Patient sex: F
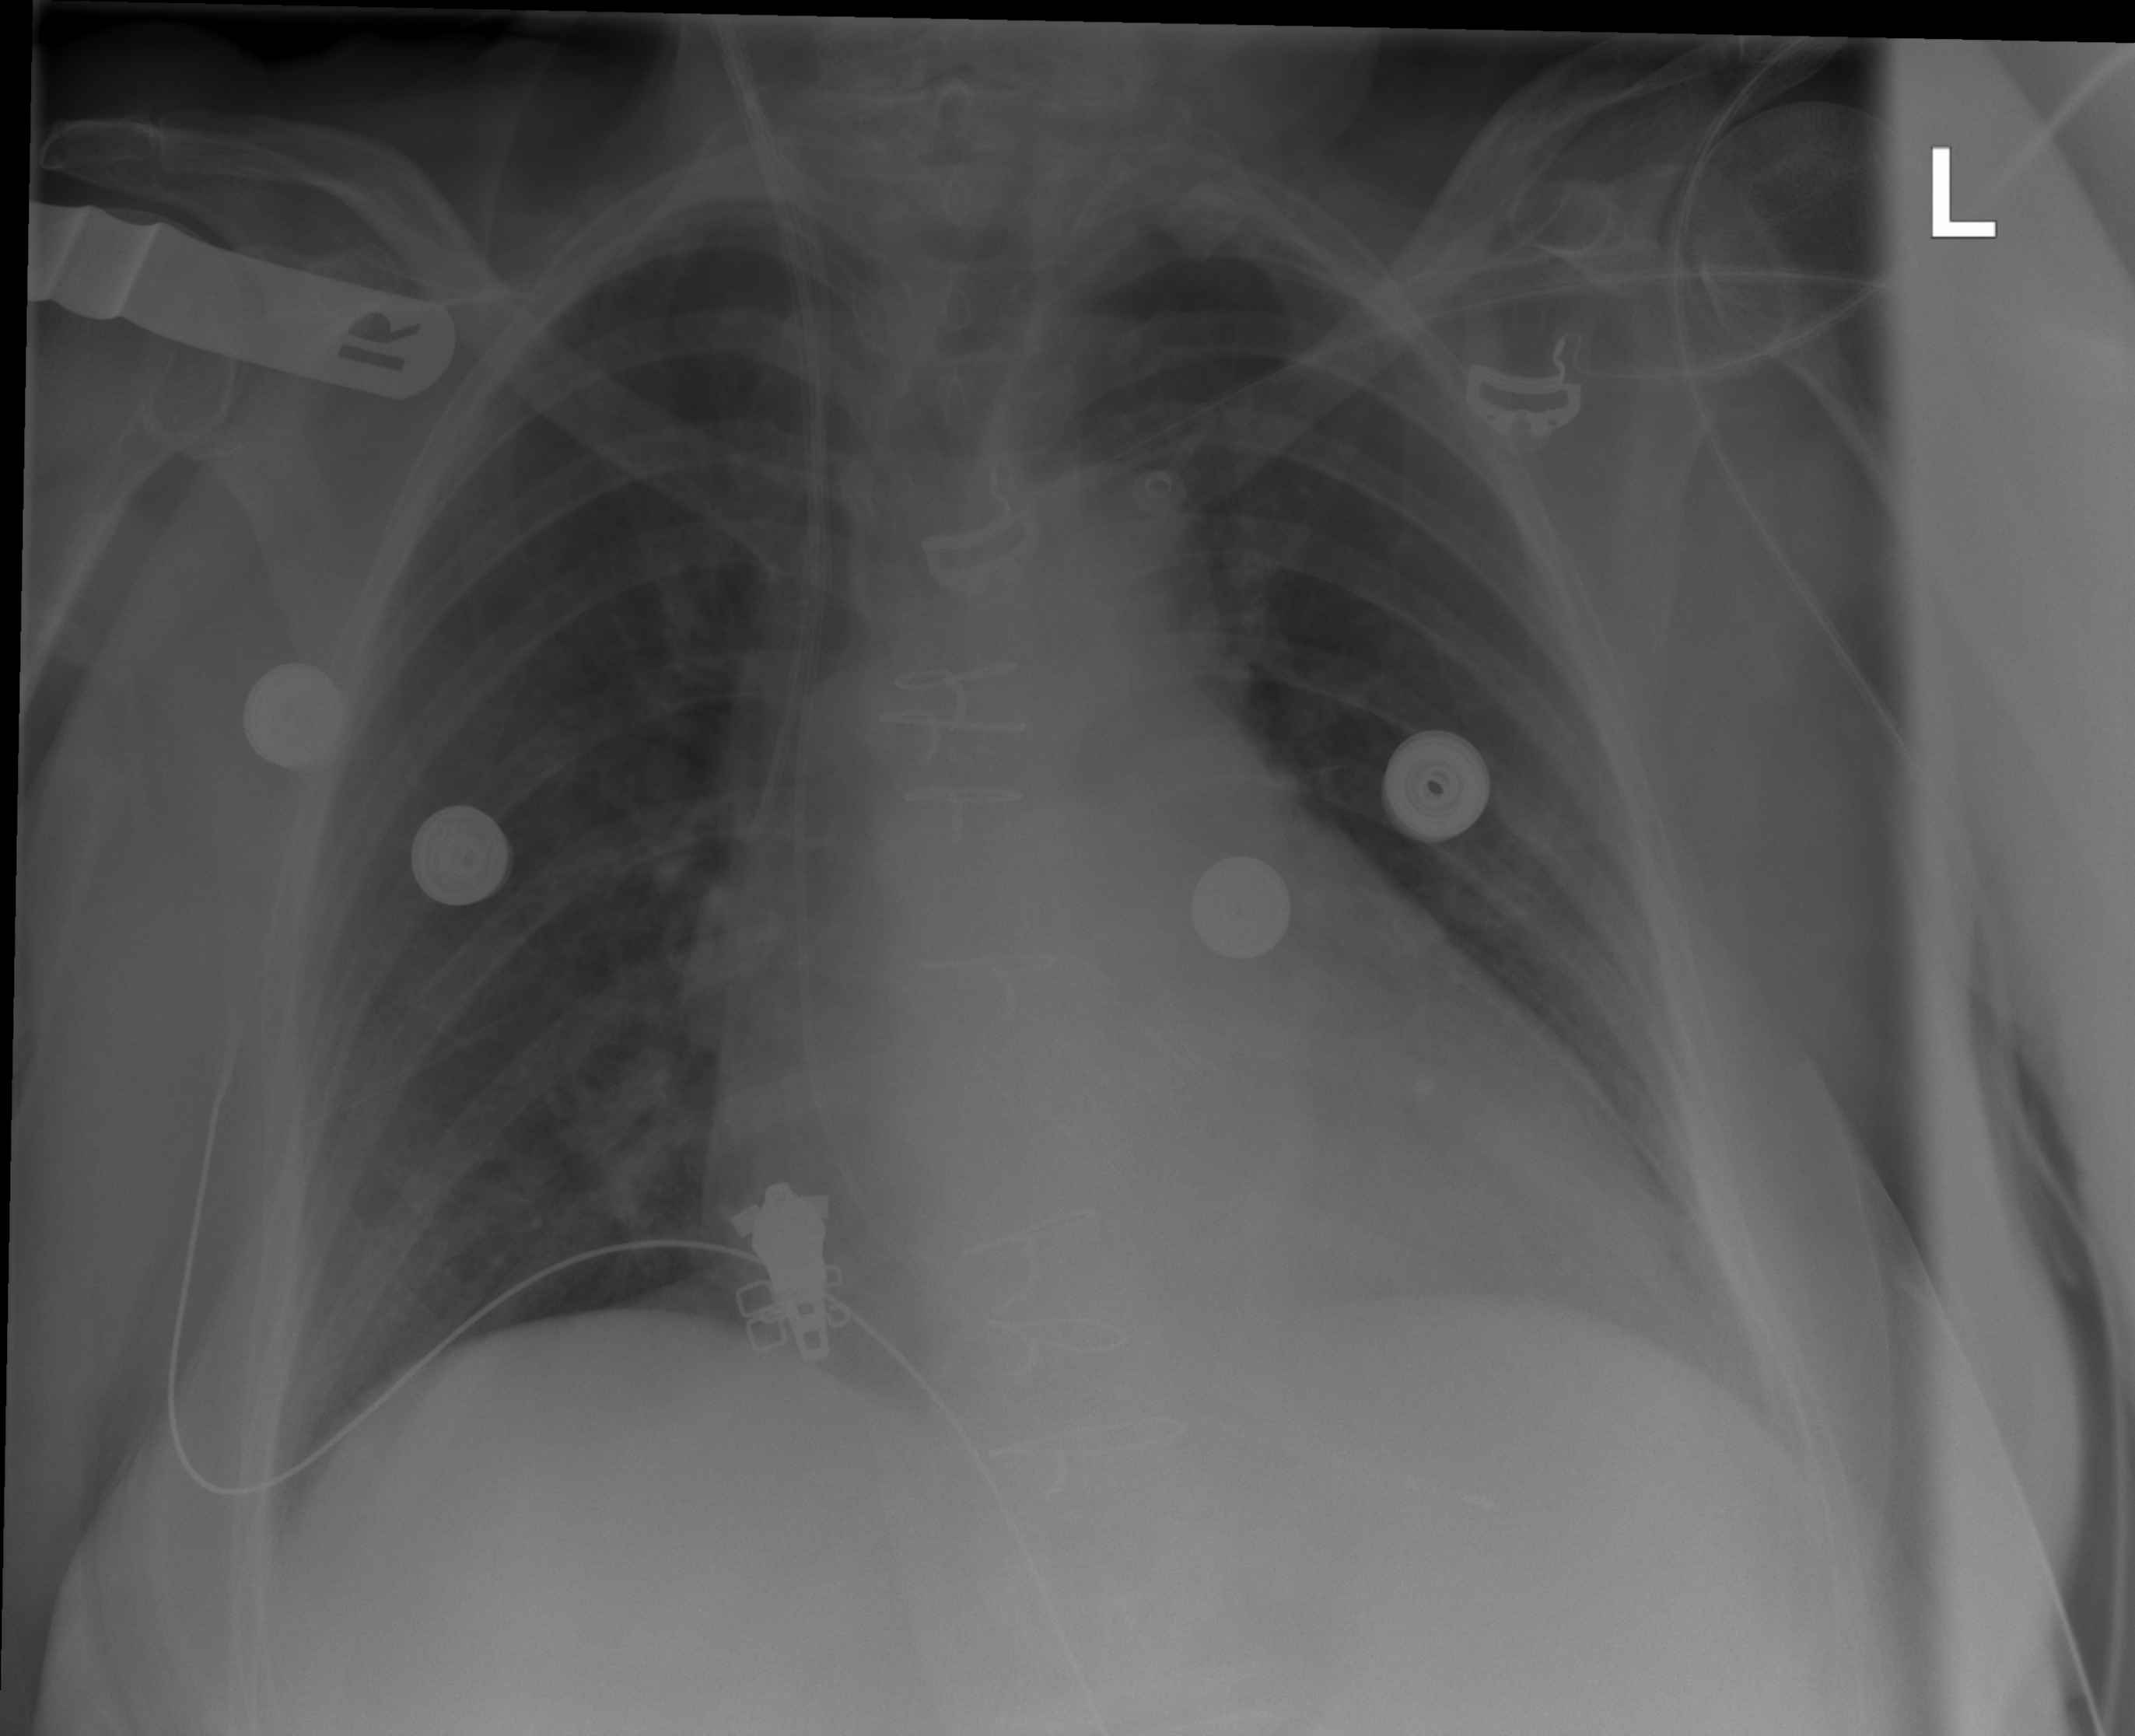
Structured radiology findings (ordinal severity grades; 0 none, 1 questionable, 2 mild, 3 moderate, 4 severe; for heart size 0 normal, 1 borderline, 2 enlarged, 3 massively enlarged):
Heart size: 2
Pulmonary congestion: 0
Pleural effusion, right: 0
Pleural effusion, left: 0
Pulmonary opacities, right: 2
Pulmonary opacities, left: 0
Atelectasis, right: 0
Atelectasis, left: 0